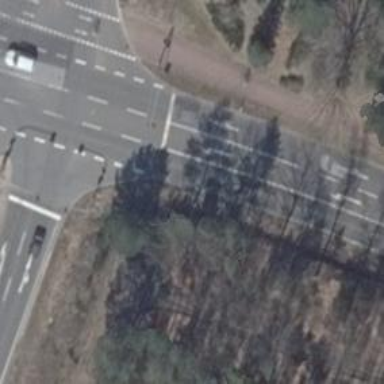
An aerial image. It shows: Road with traffic signals.